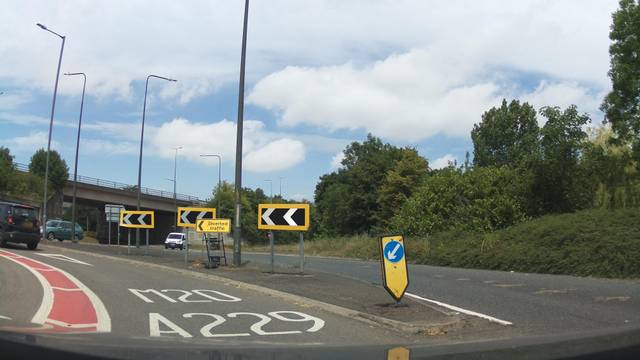
Region: United Kingdom
Coordinates: 51.296, 0.515